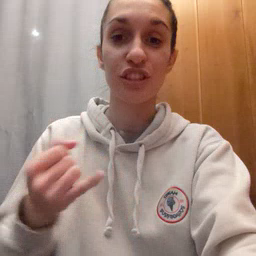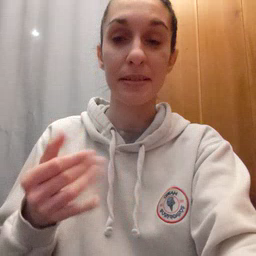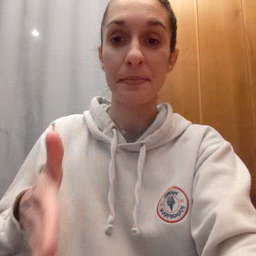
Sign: jeans